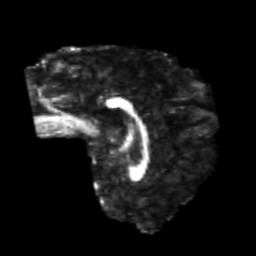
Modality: FA
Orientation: sagittal
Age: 25
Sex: male
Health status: healthy
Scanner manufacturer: philips
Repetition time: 7.388 s
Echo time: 0.08599 s